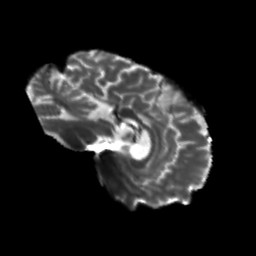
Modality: T2w
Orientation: sagittal
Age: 70
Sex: male
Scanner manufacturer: siemens
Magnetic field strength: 3 T
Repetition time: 5.25 s
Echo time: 0.08 s